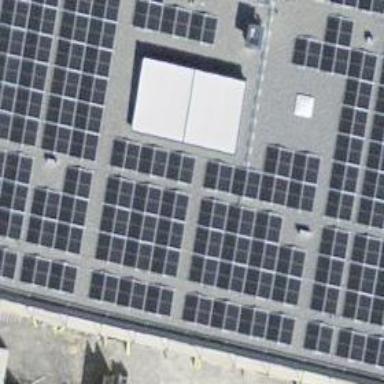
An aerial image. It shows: Solar power generator.